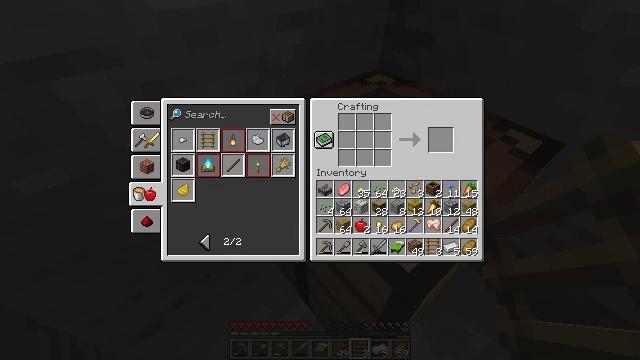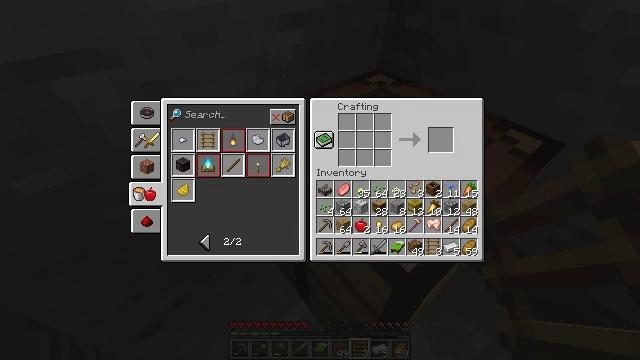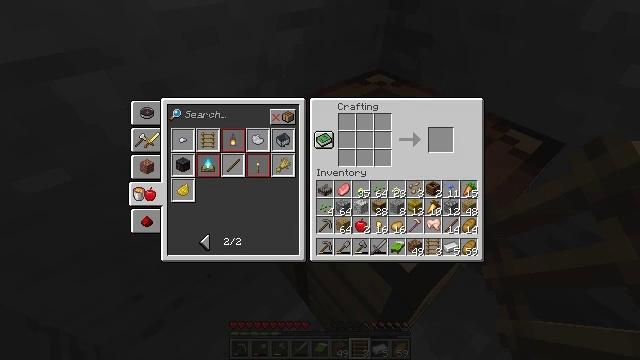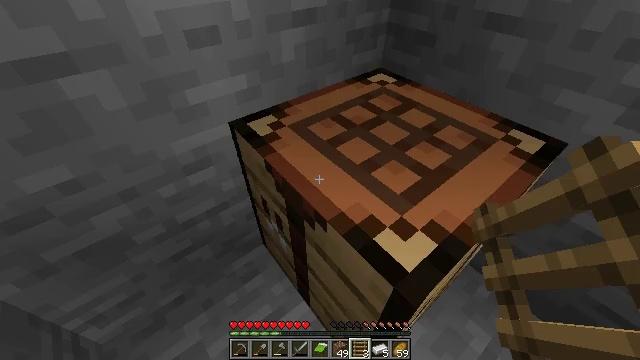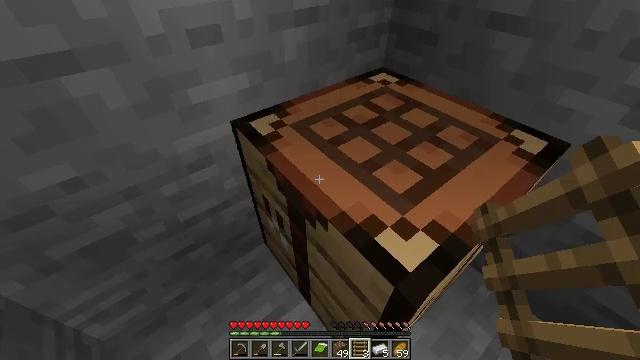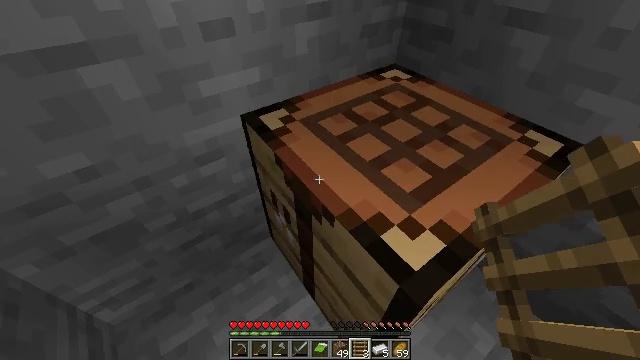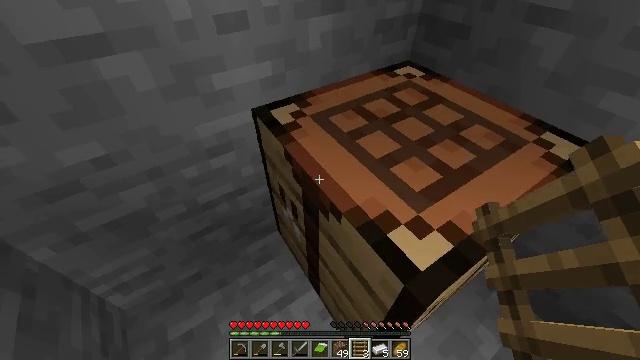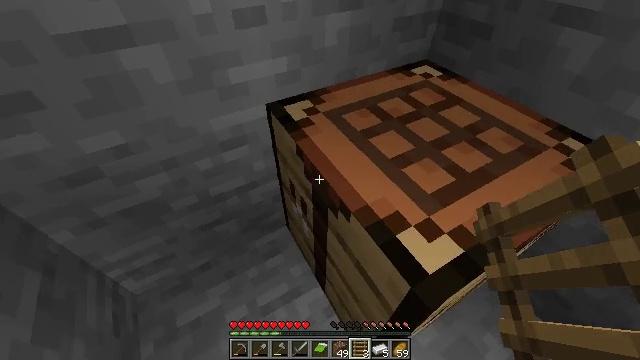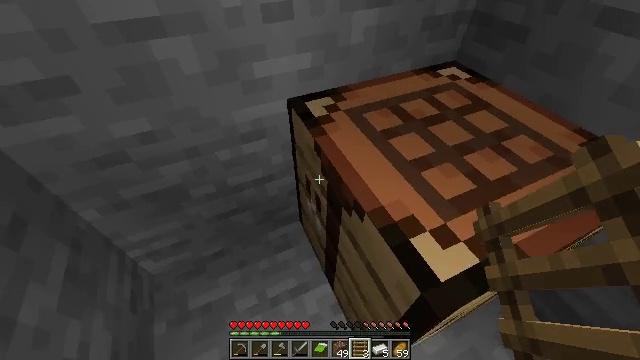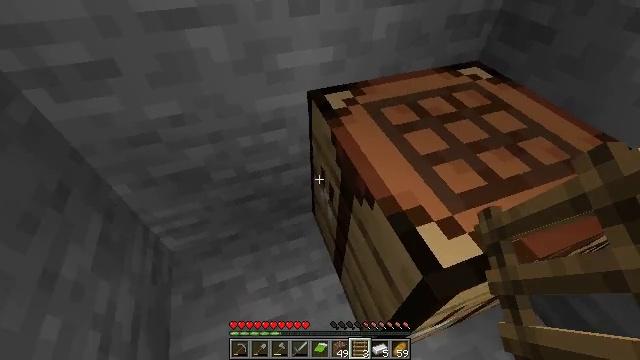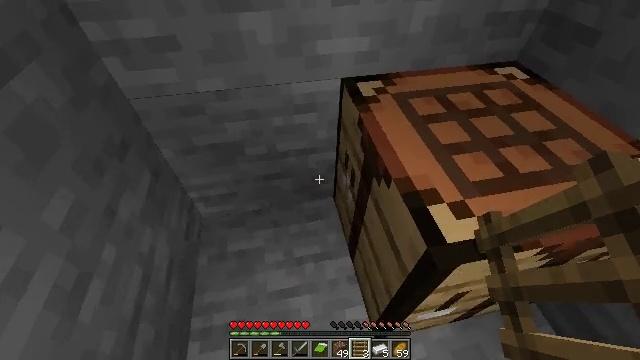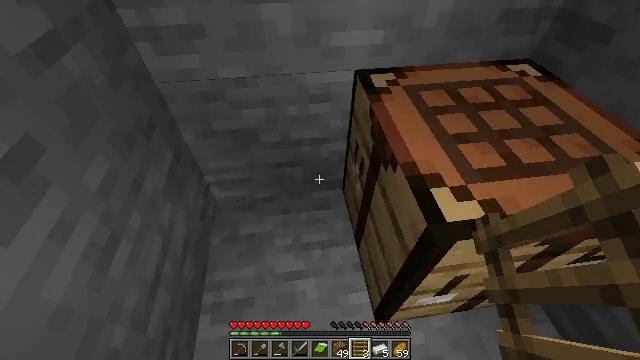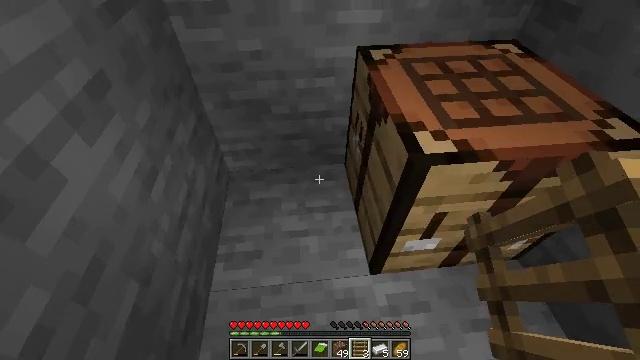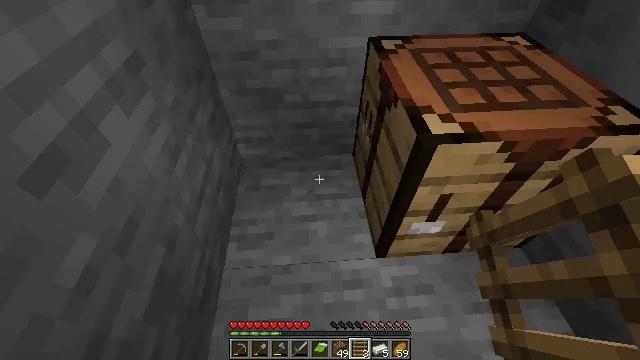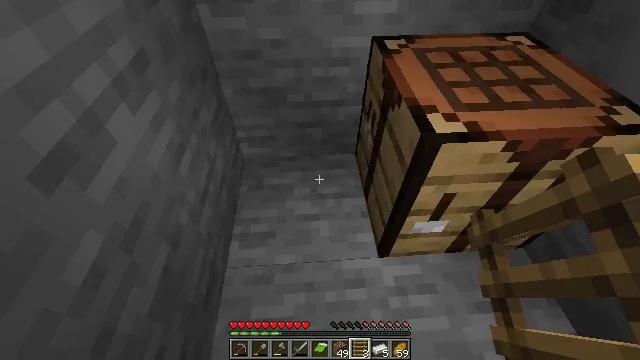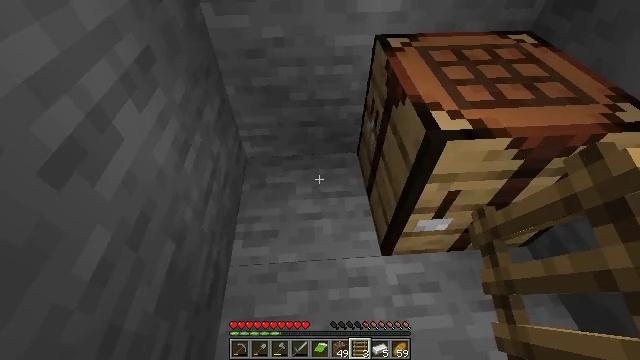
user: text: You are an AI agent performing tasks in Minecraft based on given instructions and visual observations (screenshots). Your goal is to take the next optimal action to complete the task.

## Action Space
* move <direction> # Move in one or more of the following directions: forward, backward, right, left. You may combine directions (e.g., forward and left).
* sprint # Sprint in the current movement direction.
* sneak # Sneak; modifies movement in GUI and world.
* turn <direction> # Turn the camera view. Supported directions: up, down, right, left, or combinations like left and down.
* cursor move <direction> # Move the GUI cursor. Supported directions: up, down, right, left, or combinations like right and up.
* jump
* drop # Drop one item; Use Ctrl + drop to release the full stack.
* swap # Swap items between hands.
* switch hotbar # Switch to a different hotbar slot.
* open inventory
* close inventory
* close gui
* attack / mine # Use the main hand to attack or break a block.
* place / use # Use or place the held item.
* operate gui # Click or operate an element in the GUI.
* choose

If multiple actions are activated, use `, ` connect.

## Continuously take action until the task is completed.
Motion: motion action
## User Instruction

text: Remove a stonecutter from the inventory.
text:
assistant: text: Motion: no_op
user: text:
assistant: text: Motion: no_op
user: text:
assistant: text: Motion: no_op
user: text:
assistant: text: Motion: close gui
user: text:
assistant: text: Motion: turn left
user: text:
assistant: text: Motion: turn left
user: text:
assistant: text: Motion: turn left
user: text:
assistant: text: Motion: turn left
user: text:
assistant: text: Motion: move back, turn left
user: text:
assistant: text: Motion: move back, turn left
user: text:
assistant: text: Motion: move back, turn left
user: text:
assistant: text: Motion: move back, turn left
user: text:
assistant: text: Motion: move back, turn left
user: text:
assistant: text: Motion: no_op
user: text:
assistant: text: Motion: no_op
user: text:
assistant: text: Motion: no_op
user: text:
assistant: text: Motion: no_op
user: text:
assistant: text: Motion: no_op
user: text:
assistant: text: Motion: no_op
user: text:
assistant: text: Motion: open inventory
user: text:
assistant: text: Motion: open inventory
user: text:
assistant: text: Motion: open inventory
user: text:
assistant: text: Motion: no_op
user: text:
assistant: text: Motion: no_op
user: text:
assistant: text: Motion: no_op
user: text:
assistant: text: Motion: no_op
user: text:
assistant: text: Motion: no_op
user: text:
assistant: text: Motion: no_op
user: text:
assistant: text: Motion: no_op
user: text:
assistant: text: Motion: no_op